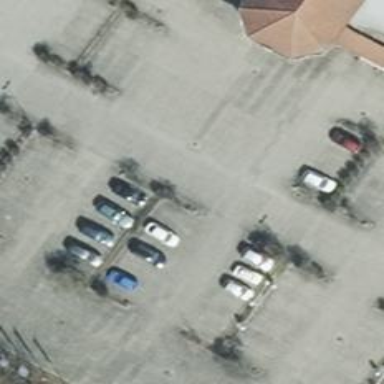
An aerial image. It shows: Road serving as parking aisle.